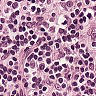
Metastatic tissue present: no